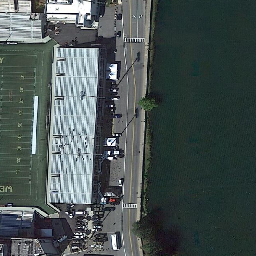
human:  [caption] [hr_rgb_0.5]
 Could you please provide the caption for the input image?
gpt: Several cars were parked on the road by the green pond.

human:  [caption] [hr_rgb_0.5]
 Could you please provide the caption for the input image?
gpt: Several cars were parked on the road on the bank of the green pond.

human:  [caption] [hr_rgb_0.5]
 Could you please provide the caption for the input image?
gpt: The green pond and the white building are separated by a road

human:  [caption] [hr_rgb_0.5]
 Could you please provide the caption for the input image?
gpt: Green ponds and white buildings are separated by roads.

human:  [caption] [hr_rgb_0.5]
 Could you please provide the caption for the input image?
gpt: Green ponds and white buildings are separated by streets.